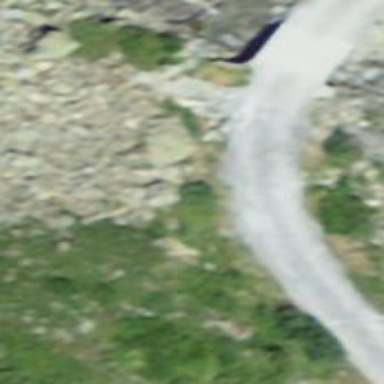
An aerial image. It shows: Unclassified road with gravel surface.